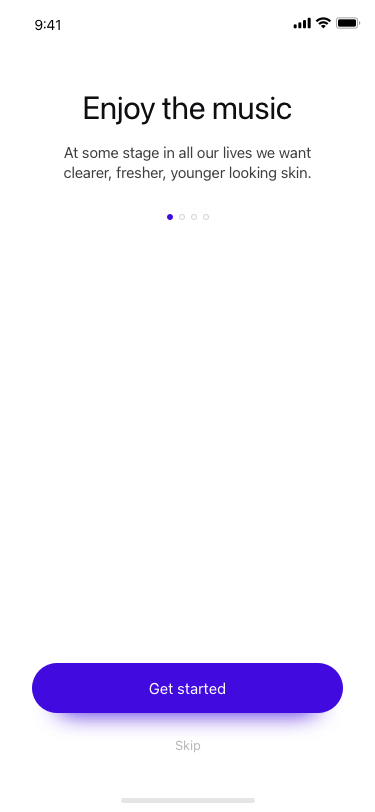
Text in this UI design:
Get started
Enjoy the music
At some stage in all our lives we want clearer, fresher, younger looking skin.
Skip